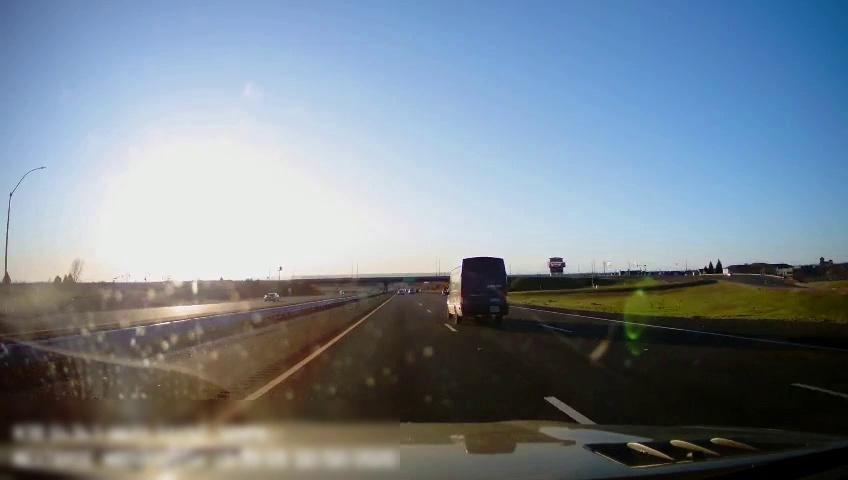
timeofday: Day
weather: Sunny
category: Drivable Space
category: Drivable Space
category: Drivable Space
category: Vehicles | Truck
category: Vehicles | Car
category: Lanes | Current Lane
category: Lanes | Current Lane
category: Lanes | Alternate Lane
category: Lanes | Alternate Lane